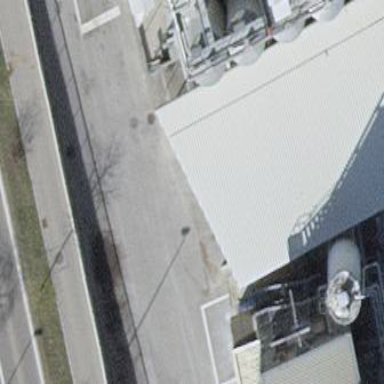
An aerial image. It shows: View of roof of building.